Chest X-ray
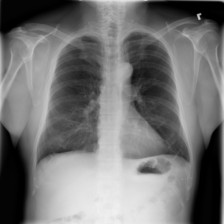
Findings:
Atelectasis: negative
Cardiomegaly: negative
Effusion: negative
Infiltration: negative
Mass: negative
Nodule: negative
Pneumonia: negative
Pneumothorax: negative
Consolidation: negative
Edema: negative
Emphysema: negative
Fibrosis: negative
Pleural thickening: negative
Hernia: negative